Interaction volume radius: 5 \u00c5
Interaction volume height: 10 \u00c5
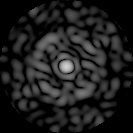
Disorder parameter: 0.8108